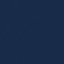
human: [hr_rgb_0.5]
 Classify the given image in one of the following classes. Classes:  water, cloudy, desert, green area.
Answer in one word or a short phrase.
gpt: water